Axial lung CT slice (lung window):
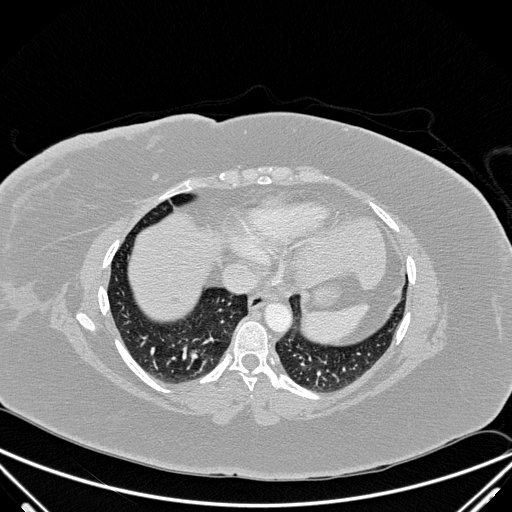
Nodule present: no